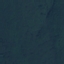
Land use / land cover: Forest